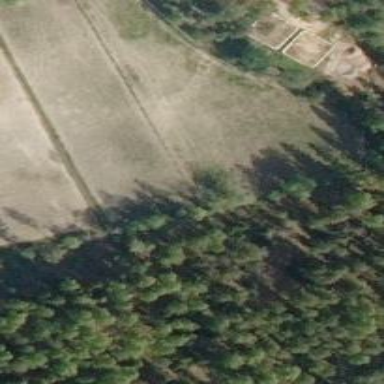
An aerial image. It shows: Fence surrounding area designated for animal keeping.